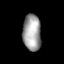
Tissue: lung
Cell type: Fibroblasts
Senescence score: 0.6195
Nuclear area (px): 647
Mean DAPI intensity: 159.734